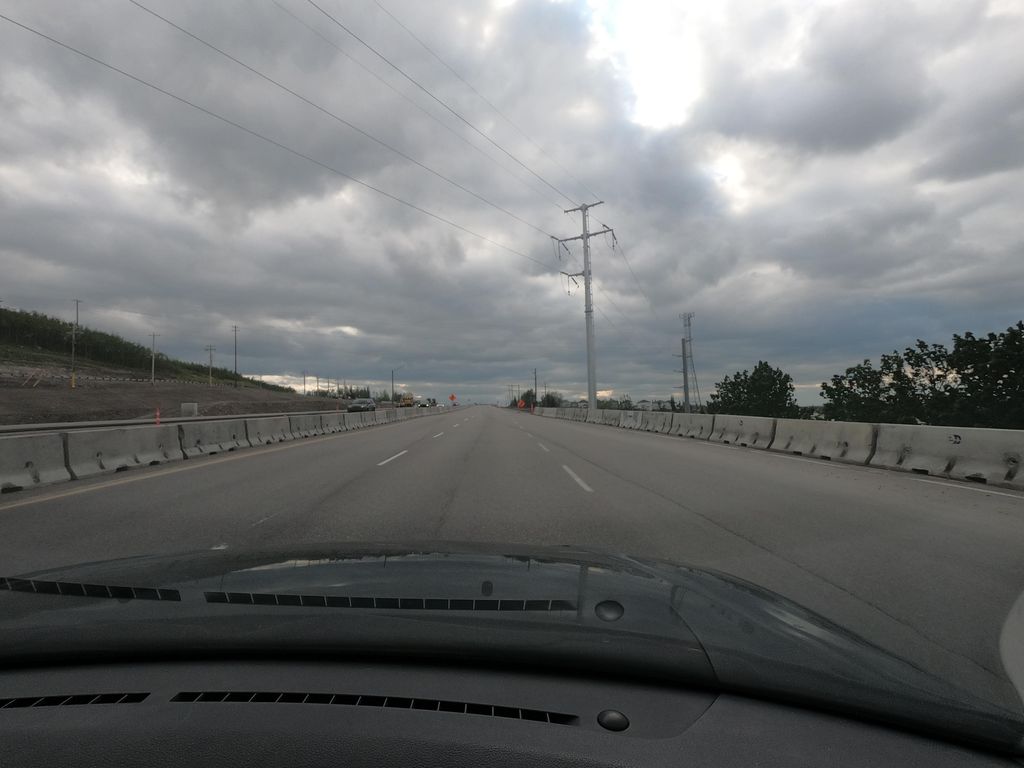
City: calgary